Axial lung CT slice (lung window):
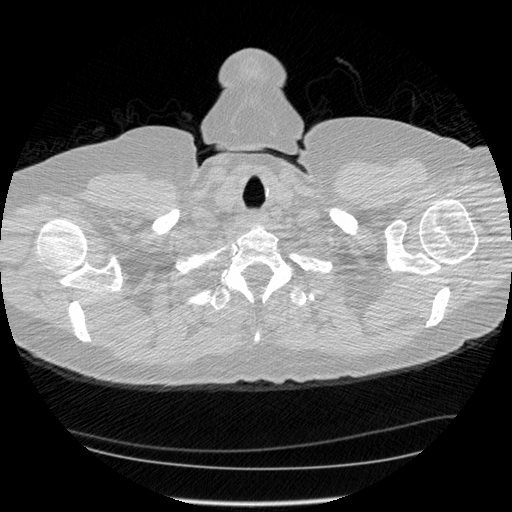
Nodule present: no